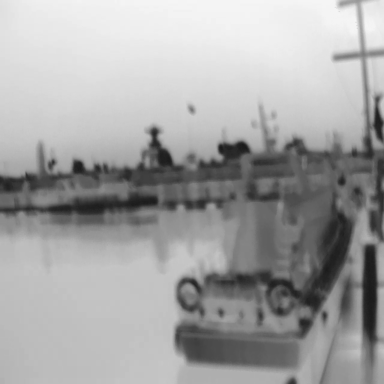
There are two objects shown in the infrared image, including a canoe, and a bulk_carrier.